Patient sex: M
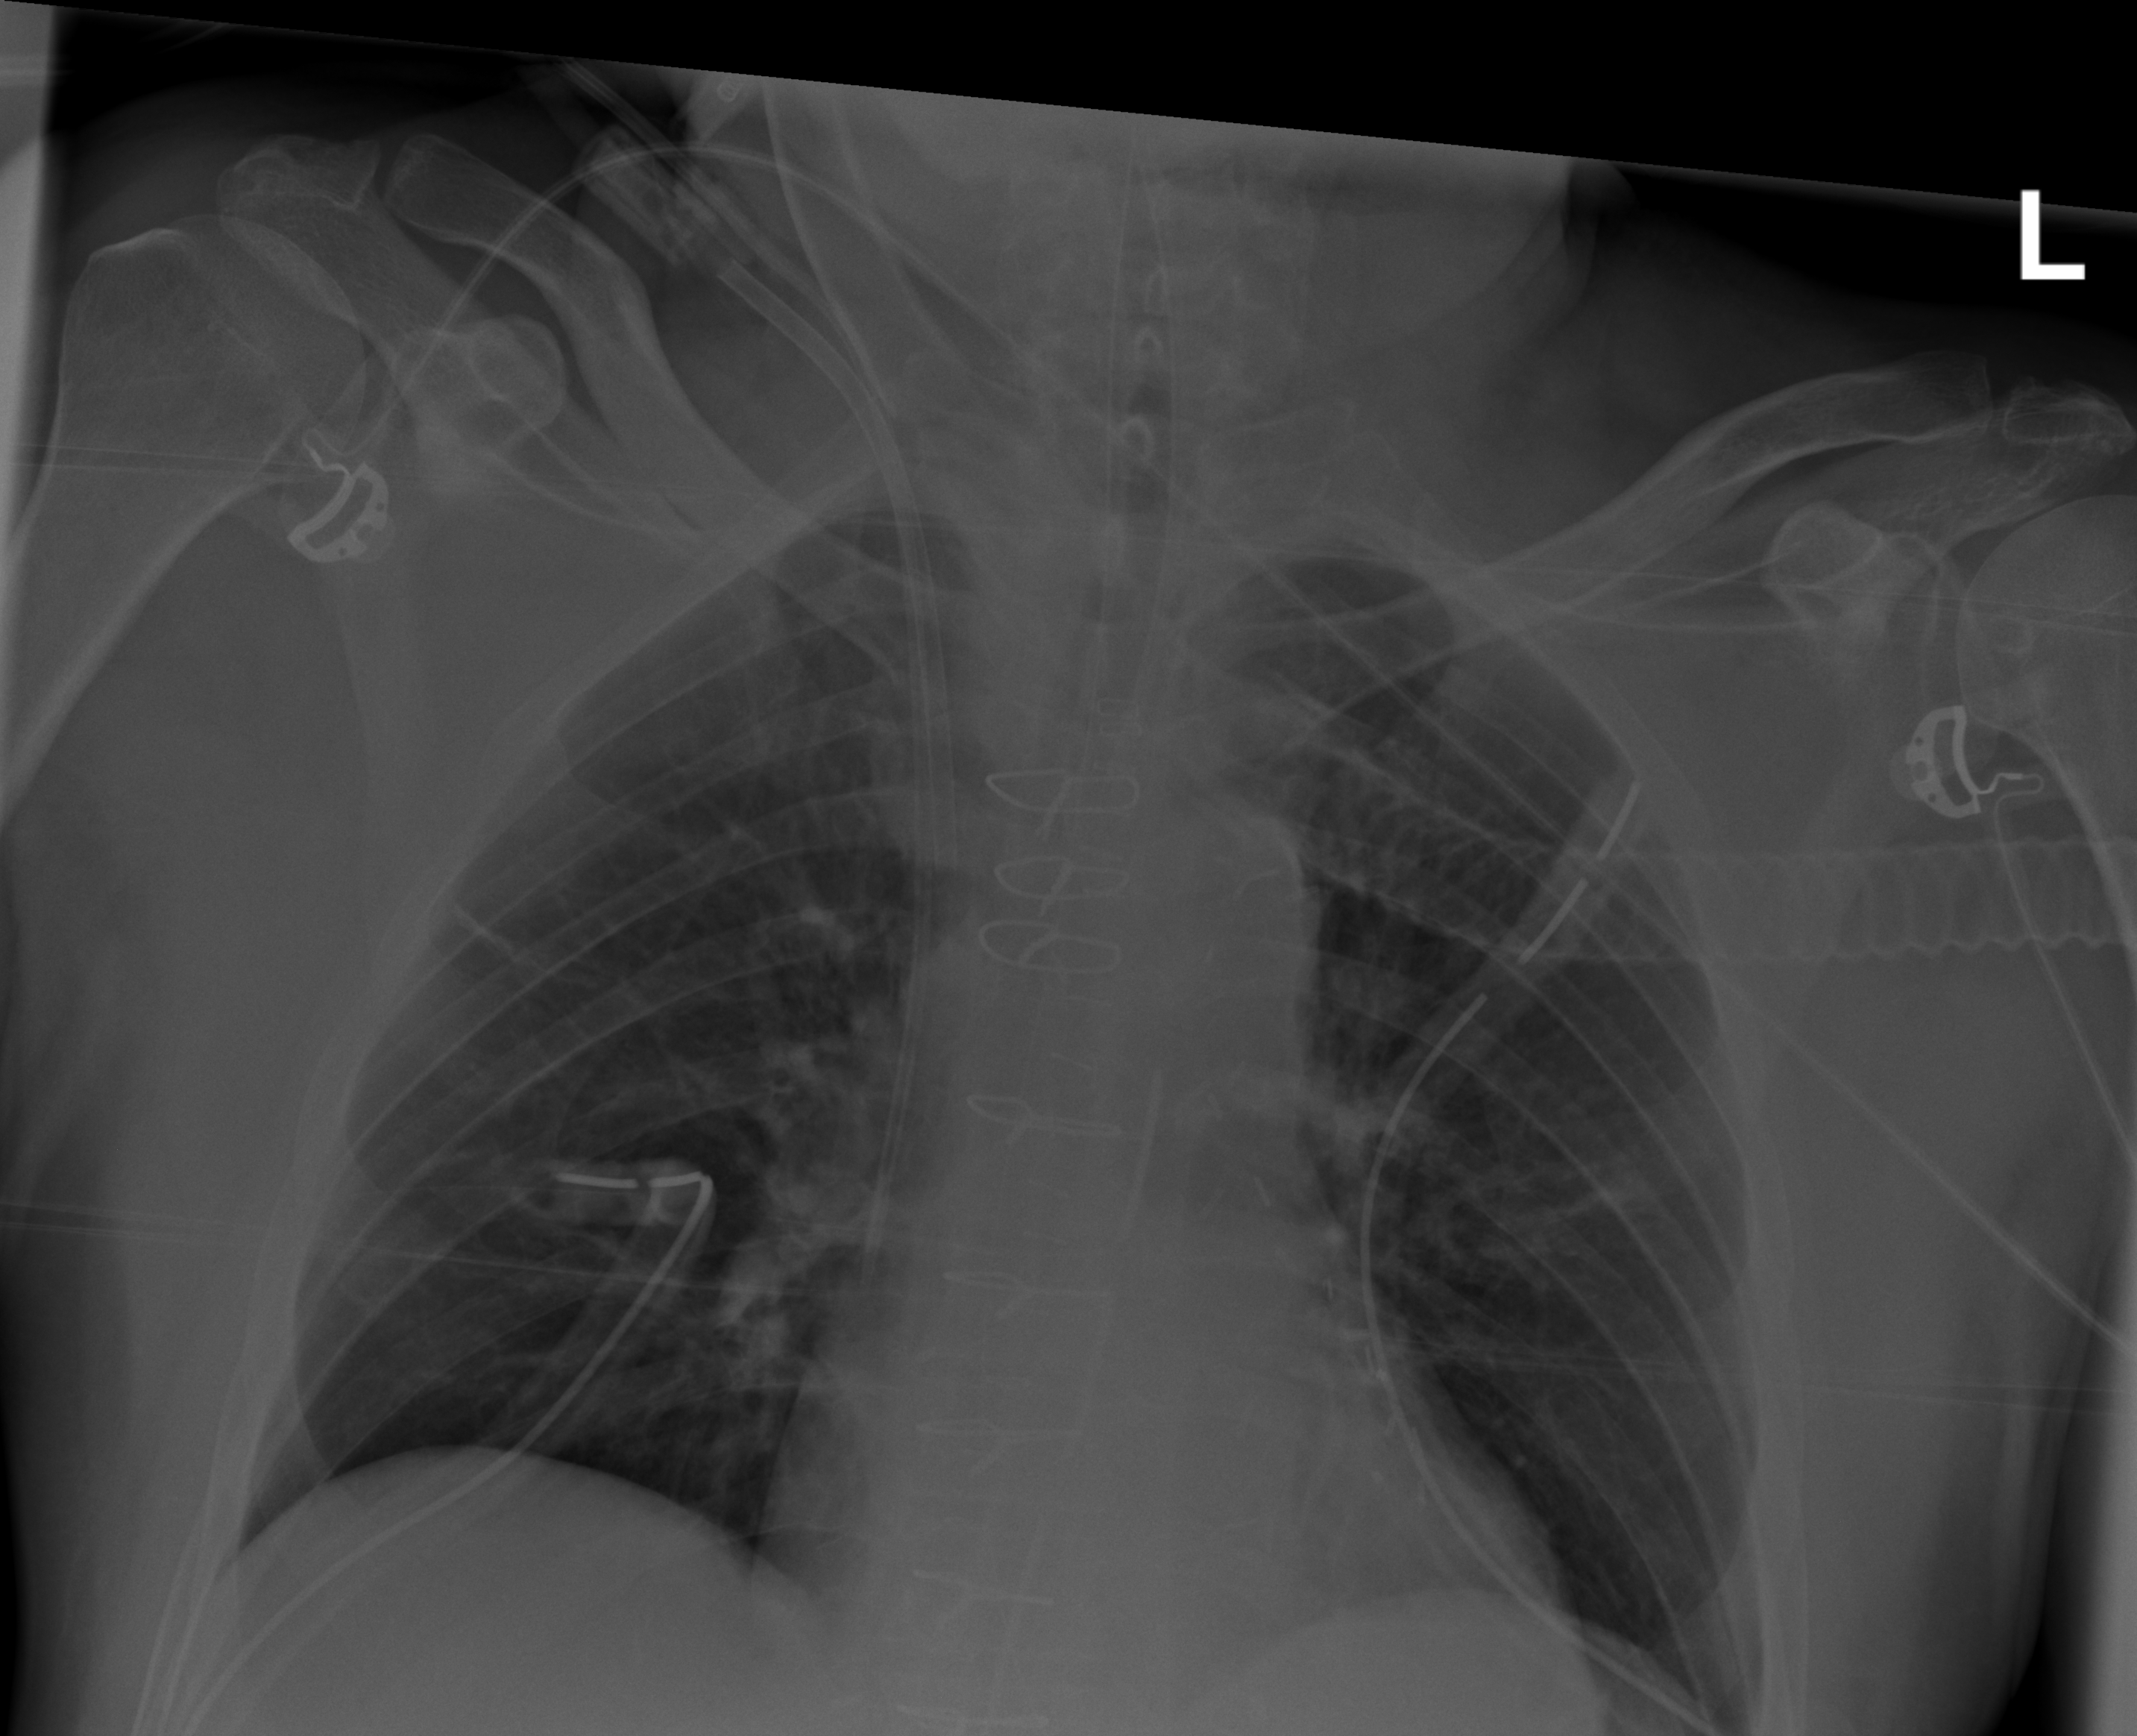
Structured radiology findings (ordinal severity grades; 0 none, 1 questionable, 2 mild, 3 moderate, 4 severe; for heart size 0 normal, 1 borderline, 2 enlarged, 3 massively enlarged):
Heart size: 0
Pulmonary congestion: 2
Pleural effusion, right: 0
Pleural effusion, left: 0
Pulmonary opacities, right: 0
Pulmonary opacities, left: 0
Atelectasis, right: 2
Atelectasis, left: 2